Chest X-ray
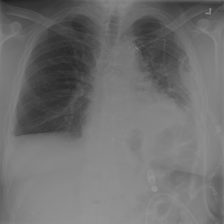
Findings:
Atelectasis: negative
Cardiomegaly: negative
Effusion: negative
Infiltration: negative
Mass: negative
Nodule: negative
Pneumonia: negative
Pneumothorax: negative
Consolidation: negative
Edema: negative
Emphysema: negative
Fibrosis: negative
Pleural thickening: negative
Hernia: negative